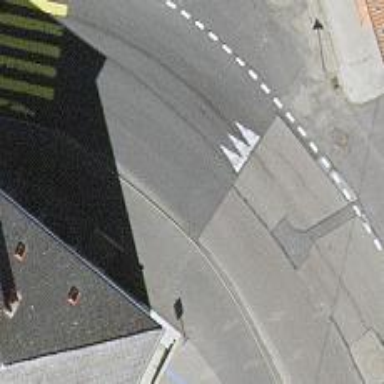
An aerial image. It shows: Bump for traffic calming.